Question: I'm trying to implement a aabb to circle collision.
Here's my code:
'''
//From another file
radius = (sprite.width + sprite.height) / 4;
private function BoxToCircleCollision(box1:BoundingBox, circle1:BoundingCircle):Boolean
{
var nBoxMinX:Number = box1.sprite.x - box1.sprite.width / 2;
//var nBoxMinY:Number = box1.sprite.x + box1.sprite.width / 2;
var nBoxMaxX:Number = box1.sprite.y - box1.sprite.height / 2;
//var nBoxMaxY:Number = box1.sprite.y + box1.sprite.height / 2;
var nCirMinX:Number = circle1.sprite.x - circle1.radius / 2;
//var nCirMinY:Number = circle1.sprite.y - circle1.radius;
var nCirMaxX:Number = circle1.sprite.x + circle1.radius / 2;
//var nCirMaxY:Number = circle1.sprite.y + circle1.radius;
if (nBoxMaxX, 2 > nCirMinX))
{
Main.WriteDebug("Box max: " + nBoxMaxX + " | Circle min: " + nCirMinX);
return true;
}
else
{
Main.WriteDebug("Box max: " + nBoxMaxX + " | Circle min: " + nCirMinX);
return false;
}
}
'''
Somehow the collision does work as expected.
Either they never move at all and "collided" was traced, or they'll continue moving and never collide when I tried swapping values around.

Is there something i'm missing in my logic???
My box-box and circle-circle collision are working fine.
---
Thanks in advance for your help.
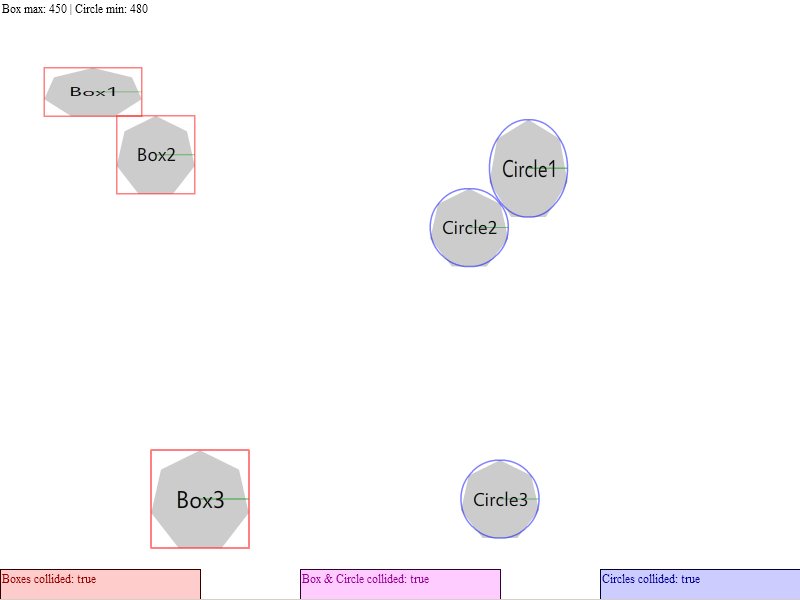
Answer: This row doesn't look at all correct:
'''
var nBoxMaxX:Number = box1.sprite.y - box1.sprite.height / 2;
'''
Maybe you meant this:
'''
var nBoxMaxX:Number = box1.sprite.x + box1.sprite.width / 2;
'''
This line won't compile:
'''
if (nBoxMaxX, 2 > nCirMinX))
'''
Edit:
Here's a function to help you get the AABB <-> Circle collision right. It's not a complete solution but you can combine it with the calculations you have for the AABB min and max values, should be trivial:
'''
private function collideAABBandCircle(c : Circle, aabb:AABB) : Boolean {
var sqDist : Number = sqDist(c.centerPoint, aabb);
return sqDist <= c.radius * c.radius:
}
private function sqDist(p : Point, aabb:AABB) : Number {
/* CALCULATE min and max values of aabb bounds */
var sqDist : Number = 0.0;
if(p.x < minX) {
sqDist += (minX - p.x) * (minX - p.x);
}
if(p.x > maxX) {
sqDist += (p.x - maxX) * (p.x - maxX);
}
if(p.y < minY) {
sqDist += (minY - p.y) * (minY - p.y);
}
if(p.y > maxY) {
sqDist += (p.y - maxY) * (p.y - maxY);
}
return sqDist;
}
'''